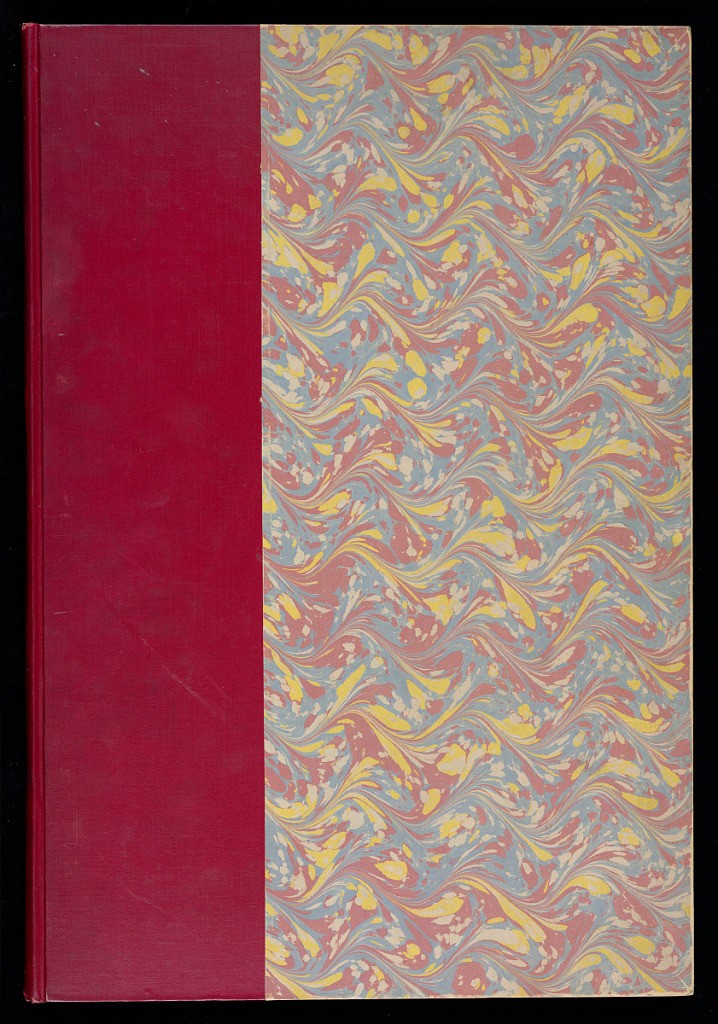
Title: Album of Prints: Designs for Portes Cochères
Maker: Nicolas Guérard, French, ca.1648 – 1719
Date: late 17th–early 18th century
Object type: Album
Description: Album of prints containing a variety of designs for portes-cochères.